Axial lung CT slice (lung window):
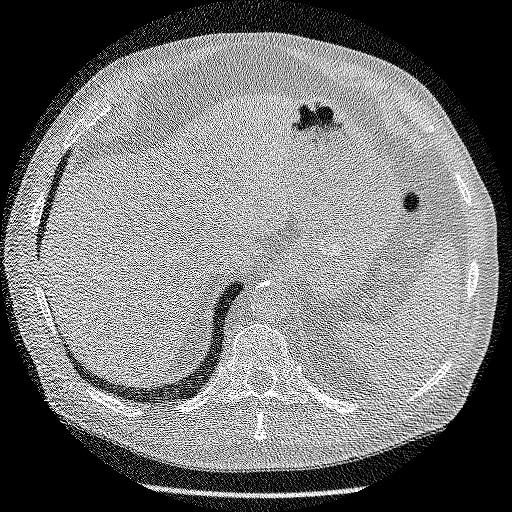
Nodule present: no